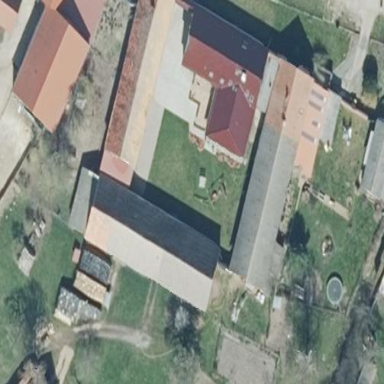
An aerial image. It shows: Rural barn.